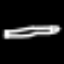
Label: pencil